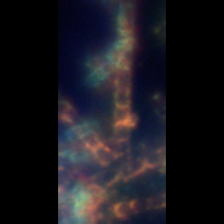
Taxon: Diatom_aggregate
Group: Diatoms